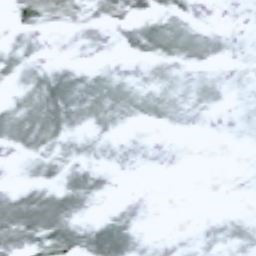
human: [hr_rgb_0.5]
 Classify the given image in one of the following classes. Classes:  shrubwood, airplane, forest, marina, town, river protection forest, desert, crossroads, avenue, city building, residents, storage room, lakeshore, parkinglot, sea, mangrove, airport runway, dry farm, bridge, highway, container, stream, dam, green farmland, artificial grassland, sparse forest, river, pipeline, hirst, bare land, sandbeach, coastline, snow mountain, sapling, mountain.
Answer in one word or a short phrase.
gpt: snow mountain